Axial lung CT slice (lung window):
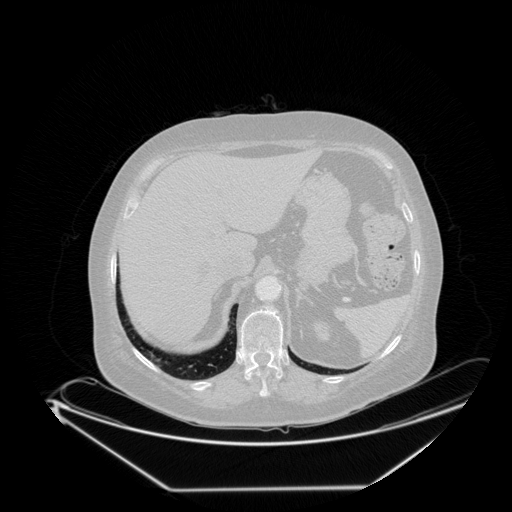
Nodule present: no